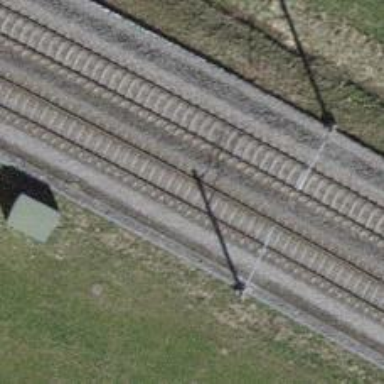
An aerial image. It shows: Single railway track with electrification through contact line.